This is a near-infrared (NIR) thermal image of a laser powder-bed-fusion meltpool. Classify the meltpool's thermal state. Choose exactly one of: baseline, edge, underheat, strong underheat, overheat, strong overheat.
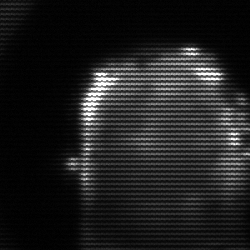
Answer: baseline